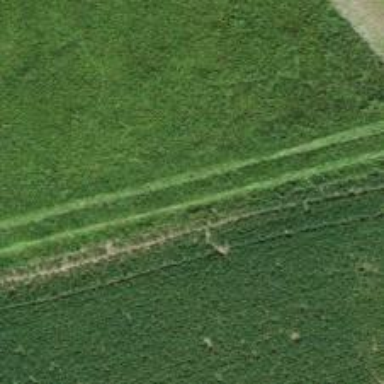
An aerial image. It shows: Track with grade 5 tracktype.